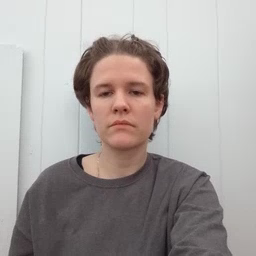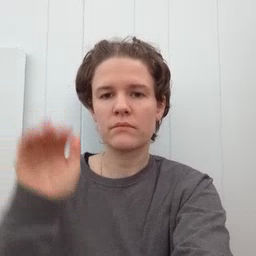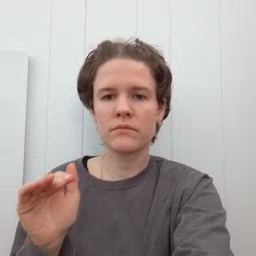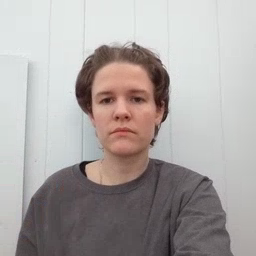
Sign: child